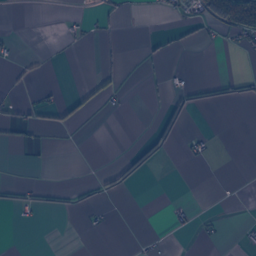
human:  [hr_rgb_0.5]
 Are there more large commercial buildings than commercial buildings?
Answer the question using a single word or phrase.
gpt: no

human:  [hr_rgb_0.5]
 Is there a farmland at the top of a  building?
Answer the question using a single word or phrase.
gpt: yes

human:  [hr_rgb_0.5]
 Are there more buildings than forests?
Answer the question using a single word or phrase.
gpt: yes

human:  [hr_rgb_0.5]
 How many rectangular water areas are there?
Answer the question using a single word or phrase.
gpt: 6

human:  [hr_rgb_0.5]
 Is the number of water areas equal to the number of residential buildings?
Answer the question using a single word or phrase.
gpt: no

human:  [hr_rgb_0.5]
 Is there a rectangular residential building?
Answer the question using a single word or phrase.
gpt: yes

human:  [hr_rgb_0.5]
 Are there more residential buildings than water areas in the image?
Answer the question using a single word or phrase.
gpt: yes

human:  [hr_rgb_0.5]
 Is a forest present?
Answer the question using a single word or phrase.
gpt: yes

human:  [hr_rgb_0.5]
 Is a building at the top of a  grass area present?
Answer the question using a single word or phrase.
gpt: yes

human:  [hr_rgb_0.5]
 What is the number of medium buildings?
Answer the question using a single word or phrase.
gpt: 5

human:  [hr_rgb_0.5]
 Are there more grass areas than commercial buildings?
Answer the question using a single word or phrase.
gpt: yes

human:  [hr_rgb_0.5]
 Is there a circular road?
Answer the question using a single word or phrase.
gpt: no

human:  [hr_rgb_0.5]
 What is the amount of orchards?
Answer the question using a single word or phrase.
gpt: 2

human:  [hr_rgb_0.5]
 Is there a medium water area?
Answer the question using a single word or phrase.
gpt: yes

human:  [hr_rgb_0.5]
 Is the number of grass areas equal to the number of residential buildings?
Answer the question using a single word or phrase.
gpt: no

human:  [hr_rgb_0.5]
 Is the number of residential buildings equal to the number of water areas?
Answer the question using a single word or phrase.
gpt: no

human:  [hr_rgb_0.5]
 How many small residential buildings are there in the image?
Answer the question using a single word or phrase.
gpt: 115

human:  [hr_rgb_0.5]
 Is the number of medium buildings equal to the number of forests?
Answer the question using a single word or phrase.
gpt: no

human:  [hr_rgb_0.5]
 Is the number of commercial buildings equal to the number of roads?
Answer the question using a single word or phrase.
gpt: no

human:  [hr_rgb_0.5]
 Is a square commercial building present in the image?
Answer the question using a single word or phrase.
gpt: no

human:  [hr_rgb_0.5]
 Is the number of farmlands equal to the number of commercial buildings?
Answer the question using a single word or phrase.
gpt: no

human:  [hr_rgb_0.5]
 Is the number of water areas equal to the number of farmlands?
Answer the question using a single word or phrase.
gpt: no

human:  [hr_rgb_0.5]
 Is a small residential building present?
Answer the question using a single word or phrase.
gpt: yes

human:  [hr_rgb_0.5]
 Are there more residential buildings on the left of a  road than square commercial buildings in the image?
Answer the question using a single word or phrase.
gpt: yes

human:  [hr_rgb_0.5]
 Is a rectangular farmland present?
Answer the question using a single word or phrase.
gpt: no

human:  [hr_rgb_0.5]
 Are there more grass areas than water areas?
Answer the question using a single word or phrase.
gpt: yes

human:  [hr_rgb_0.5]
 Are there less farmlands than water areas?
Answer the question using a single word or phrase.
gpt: no

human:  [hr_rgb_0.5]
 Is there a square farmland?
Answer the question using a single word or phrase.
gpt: no

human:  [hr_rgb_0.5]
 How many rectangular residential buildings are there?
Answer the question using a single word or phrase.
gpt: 77

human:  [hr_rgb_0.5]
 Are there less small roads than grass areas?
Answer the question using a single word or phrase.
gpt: no

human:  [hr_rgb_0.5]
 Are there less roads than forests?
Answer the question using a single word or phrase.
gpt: no

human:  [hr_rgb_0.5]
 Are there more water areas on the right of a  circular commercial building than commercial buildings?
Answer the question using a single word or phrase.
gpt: no

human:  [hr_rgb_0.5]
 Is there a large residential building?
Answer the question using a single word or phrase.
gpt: no

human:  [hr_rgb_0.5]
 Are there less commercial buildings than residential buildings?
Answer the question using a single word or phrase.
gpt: yes

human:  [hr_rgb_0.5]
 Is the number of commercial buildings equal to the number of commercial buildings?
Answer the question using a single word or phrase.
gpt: yes

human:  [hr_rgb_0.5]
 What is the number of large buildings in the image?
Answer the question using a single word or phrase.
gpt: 0

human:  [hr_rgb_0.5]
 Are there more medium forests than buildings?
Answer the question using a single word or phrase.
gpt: no